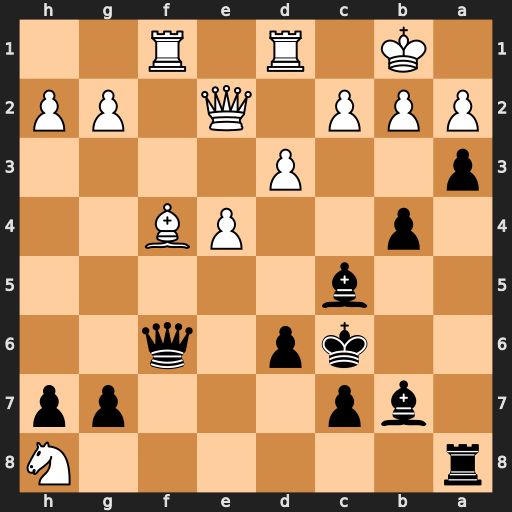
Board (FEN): r6N/1bp3pp/2kp1q2/2b5/1p2PB2/p2P4/PPP1Q1PP/1K1R1R2
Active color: b
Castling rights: -
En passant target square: -
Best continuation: Qxb2#